Question: I don't understand why there are often two files in libraries, one with '-sources' suffix.
Here's what i mean

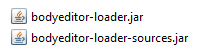
Answer: The sources are useful if you want to step into the library when debugging. You don't them, but they might save you if you can't understand why the library behaves in a certain way.